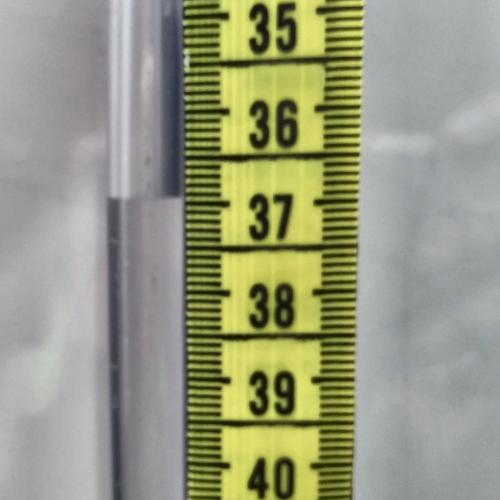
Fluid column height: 36.9 cm